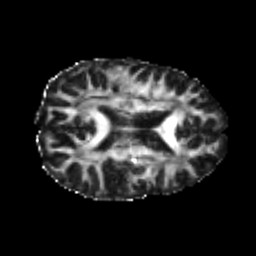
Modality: FA
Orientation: axial
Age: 22
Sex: female
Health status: healthy
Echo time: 0.074 s